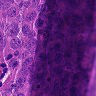
Metastatic tissue present: yes